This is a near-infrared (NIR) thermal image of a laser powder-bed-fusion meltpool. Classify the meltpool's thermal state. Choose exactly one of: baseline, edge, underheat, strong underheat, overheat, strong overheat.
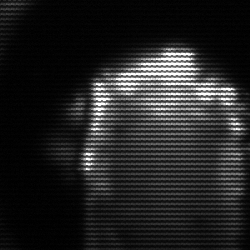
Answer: baseline